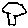
Label: tree